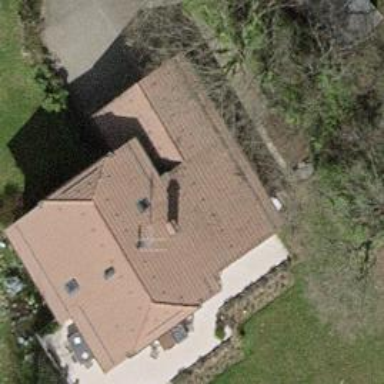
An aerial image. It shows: View of roof of building.